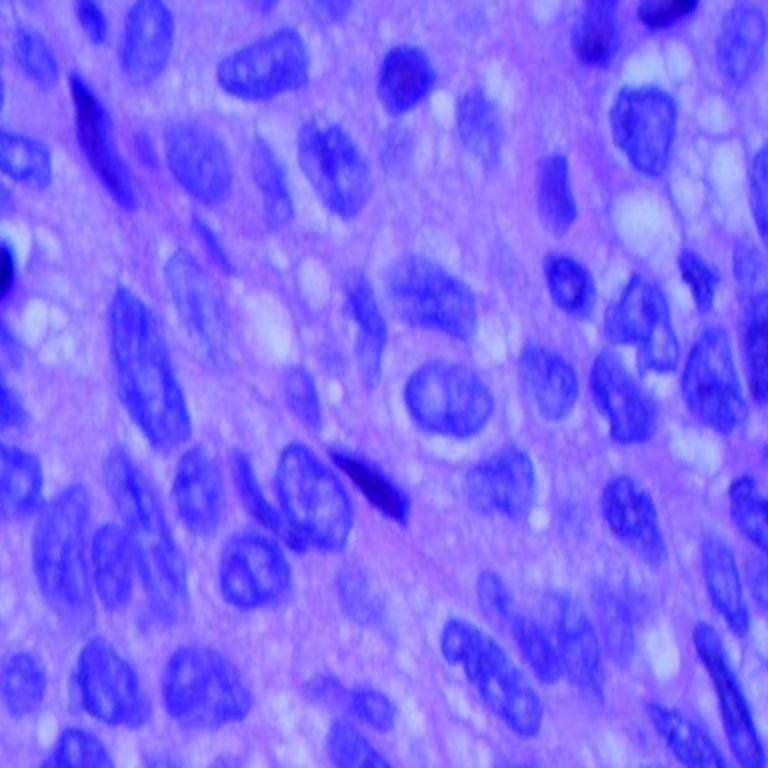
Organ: lung
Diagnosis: squamous carcinomas